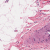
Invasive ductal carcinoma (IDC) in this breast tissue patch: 0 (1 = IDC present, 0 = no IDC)